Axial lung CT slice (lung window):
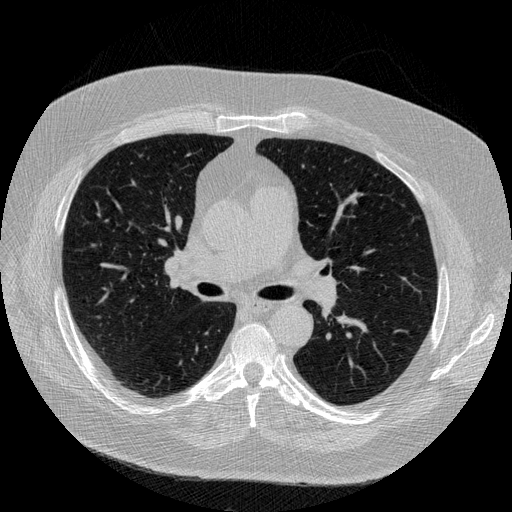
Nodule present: no